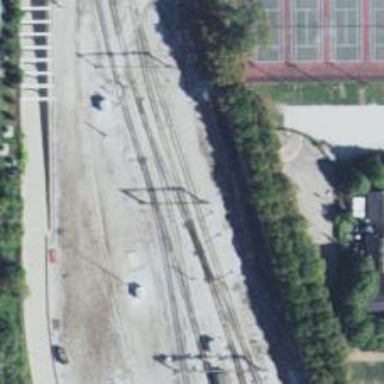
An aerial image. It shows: Railway track with contact line for electrification.